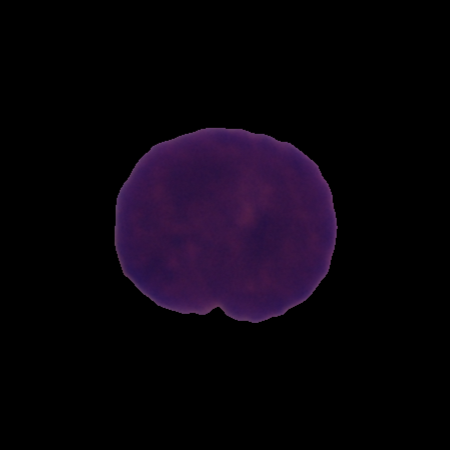
Label: cancer